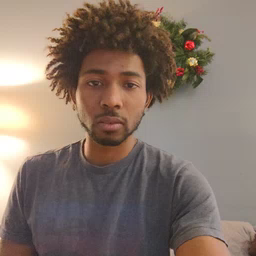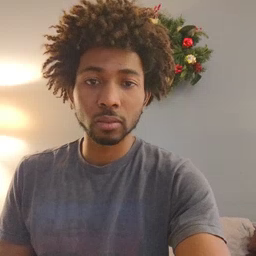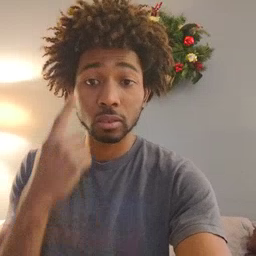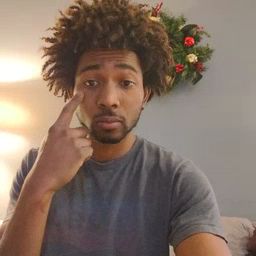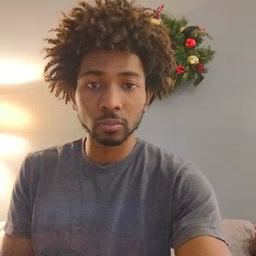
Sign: eye